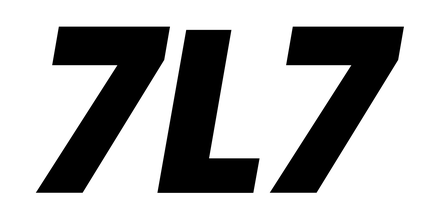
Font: Poppins-ExtraBoldItalic